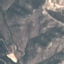
Land use / land cover: HerbaceousVegetation